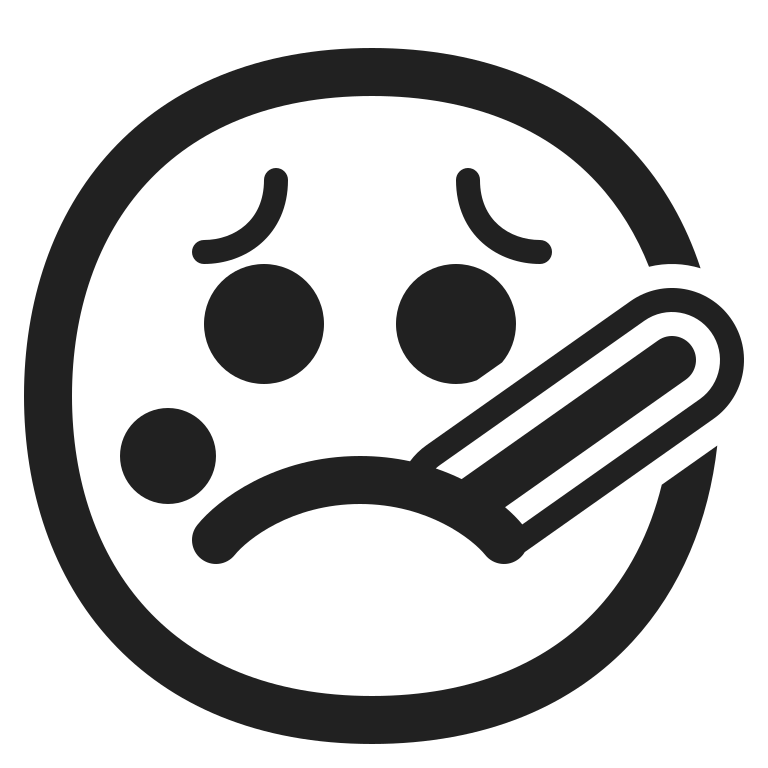
face with thermometer high contrast